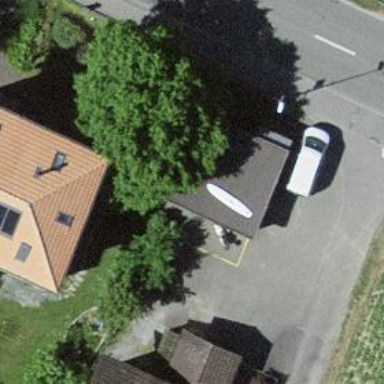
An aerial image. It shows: View of roof of building.